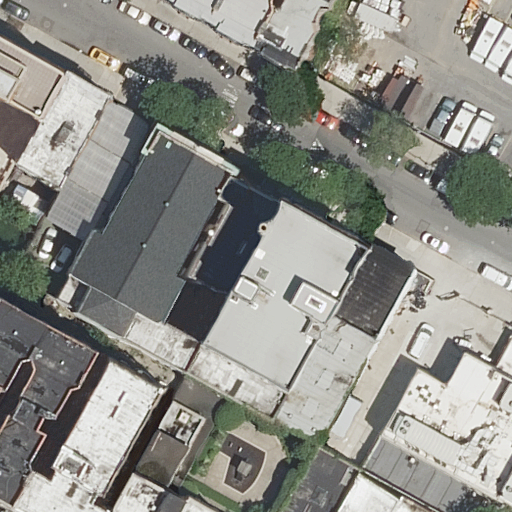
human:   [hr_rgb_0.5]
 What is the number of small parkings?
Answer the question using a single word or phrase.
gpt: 0

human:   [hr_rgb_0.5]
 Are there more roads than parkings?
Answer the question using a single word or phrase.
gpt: yes

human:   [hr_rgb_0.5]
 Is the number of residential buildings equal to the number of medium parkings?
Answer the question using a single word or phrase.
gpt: no

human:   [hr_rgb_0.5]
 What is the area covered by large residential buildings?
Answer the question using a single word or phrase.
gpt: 2297m2

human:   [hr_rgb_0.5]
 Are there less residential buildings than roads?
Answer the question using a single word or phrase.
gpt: no

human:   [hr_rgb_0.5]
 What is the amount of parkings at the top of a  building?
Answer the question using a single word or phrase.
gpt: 1

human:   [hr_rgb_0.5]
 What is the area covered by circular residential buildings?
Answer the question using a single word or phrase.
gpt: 0m2

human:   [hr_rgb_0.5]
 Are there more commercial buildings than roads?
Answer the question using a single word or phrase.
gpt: no

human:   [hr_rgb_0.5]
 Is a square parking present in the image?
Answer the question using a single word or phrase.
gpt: no

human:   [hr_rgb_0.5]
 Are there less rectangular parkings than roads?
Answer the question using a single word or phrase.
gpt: yes

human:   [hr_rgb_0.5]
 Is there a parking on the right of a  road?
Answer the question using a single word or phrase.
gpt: yes

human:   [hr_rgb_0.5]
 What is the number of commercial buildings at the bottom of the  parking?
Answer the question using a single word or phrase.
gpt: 0

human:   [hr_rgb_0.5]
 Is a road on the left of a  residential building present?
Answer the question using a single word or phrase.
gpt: no

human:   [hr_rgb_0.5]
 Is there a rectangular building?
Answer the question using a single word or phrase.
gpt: yes

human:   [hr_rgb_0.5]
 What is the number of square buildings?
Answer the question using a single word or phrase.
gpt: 0

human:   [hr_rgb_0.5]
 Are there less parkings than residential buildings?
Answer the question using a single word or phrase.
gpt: yes

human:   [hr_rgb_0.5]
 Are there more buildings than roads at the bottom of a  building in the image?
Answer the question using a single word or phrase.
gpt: yes

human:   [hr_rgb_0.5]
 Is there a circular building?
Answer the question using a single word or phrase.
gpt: no

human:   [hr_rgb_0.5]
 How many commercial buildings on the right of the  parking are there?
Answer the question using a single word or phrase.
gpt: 0

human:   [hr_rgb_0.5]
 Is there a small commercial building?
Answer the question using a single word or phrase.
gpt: no

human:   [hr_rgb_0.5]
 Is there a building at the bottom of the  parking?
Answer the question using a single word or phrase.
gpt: yes

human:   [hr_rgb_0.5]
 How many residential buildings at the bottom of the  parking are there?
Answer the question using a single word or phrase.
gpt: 13

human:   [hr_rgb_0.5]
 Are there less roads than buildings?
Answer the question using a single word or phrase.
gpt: yes

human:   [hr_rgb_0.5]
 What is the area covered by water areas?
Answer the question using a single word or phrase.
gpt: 0m2

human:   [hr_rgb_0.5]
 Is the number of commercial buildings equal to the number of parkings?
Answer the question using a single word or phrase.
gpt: no

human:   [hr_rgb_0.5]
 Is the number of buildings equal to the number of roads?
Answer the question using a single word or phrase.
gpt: no

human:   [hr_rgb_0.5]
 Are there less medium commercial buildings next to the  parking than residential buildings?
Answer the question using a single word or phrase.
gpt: yes

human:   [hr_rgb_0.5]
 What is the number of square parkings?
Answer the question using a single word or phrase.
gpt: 0

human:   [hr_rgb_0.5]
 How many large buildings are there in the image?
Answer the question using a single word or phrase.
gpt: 3

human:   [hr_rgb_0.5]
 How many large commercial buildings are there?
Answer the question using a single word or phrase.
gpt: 0

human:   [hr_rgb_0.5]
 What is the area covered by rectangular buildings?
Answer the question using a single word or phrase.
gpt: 2216m2

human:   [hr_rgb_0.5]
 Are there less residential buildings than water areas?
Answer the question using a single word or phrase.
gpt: no

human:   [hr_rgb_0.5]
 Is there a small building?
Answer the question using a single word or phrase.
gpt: yes

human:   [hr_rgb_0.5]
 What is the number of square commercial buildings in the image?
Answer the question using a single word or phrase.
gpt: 0

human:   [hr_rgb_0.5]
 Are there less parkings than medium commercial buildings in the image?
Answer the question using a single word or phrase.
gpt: no

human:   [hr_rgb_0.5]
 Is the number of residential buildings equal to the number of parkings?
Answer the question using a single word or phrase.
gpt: no